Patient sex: F
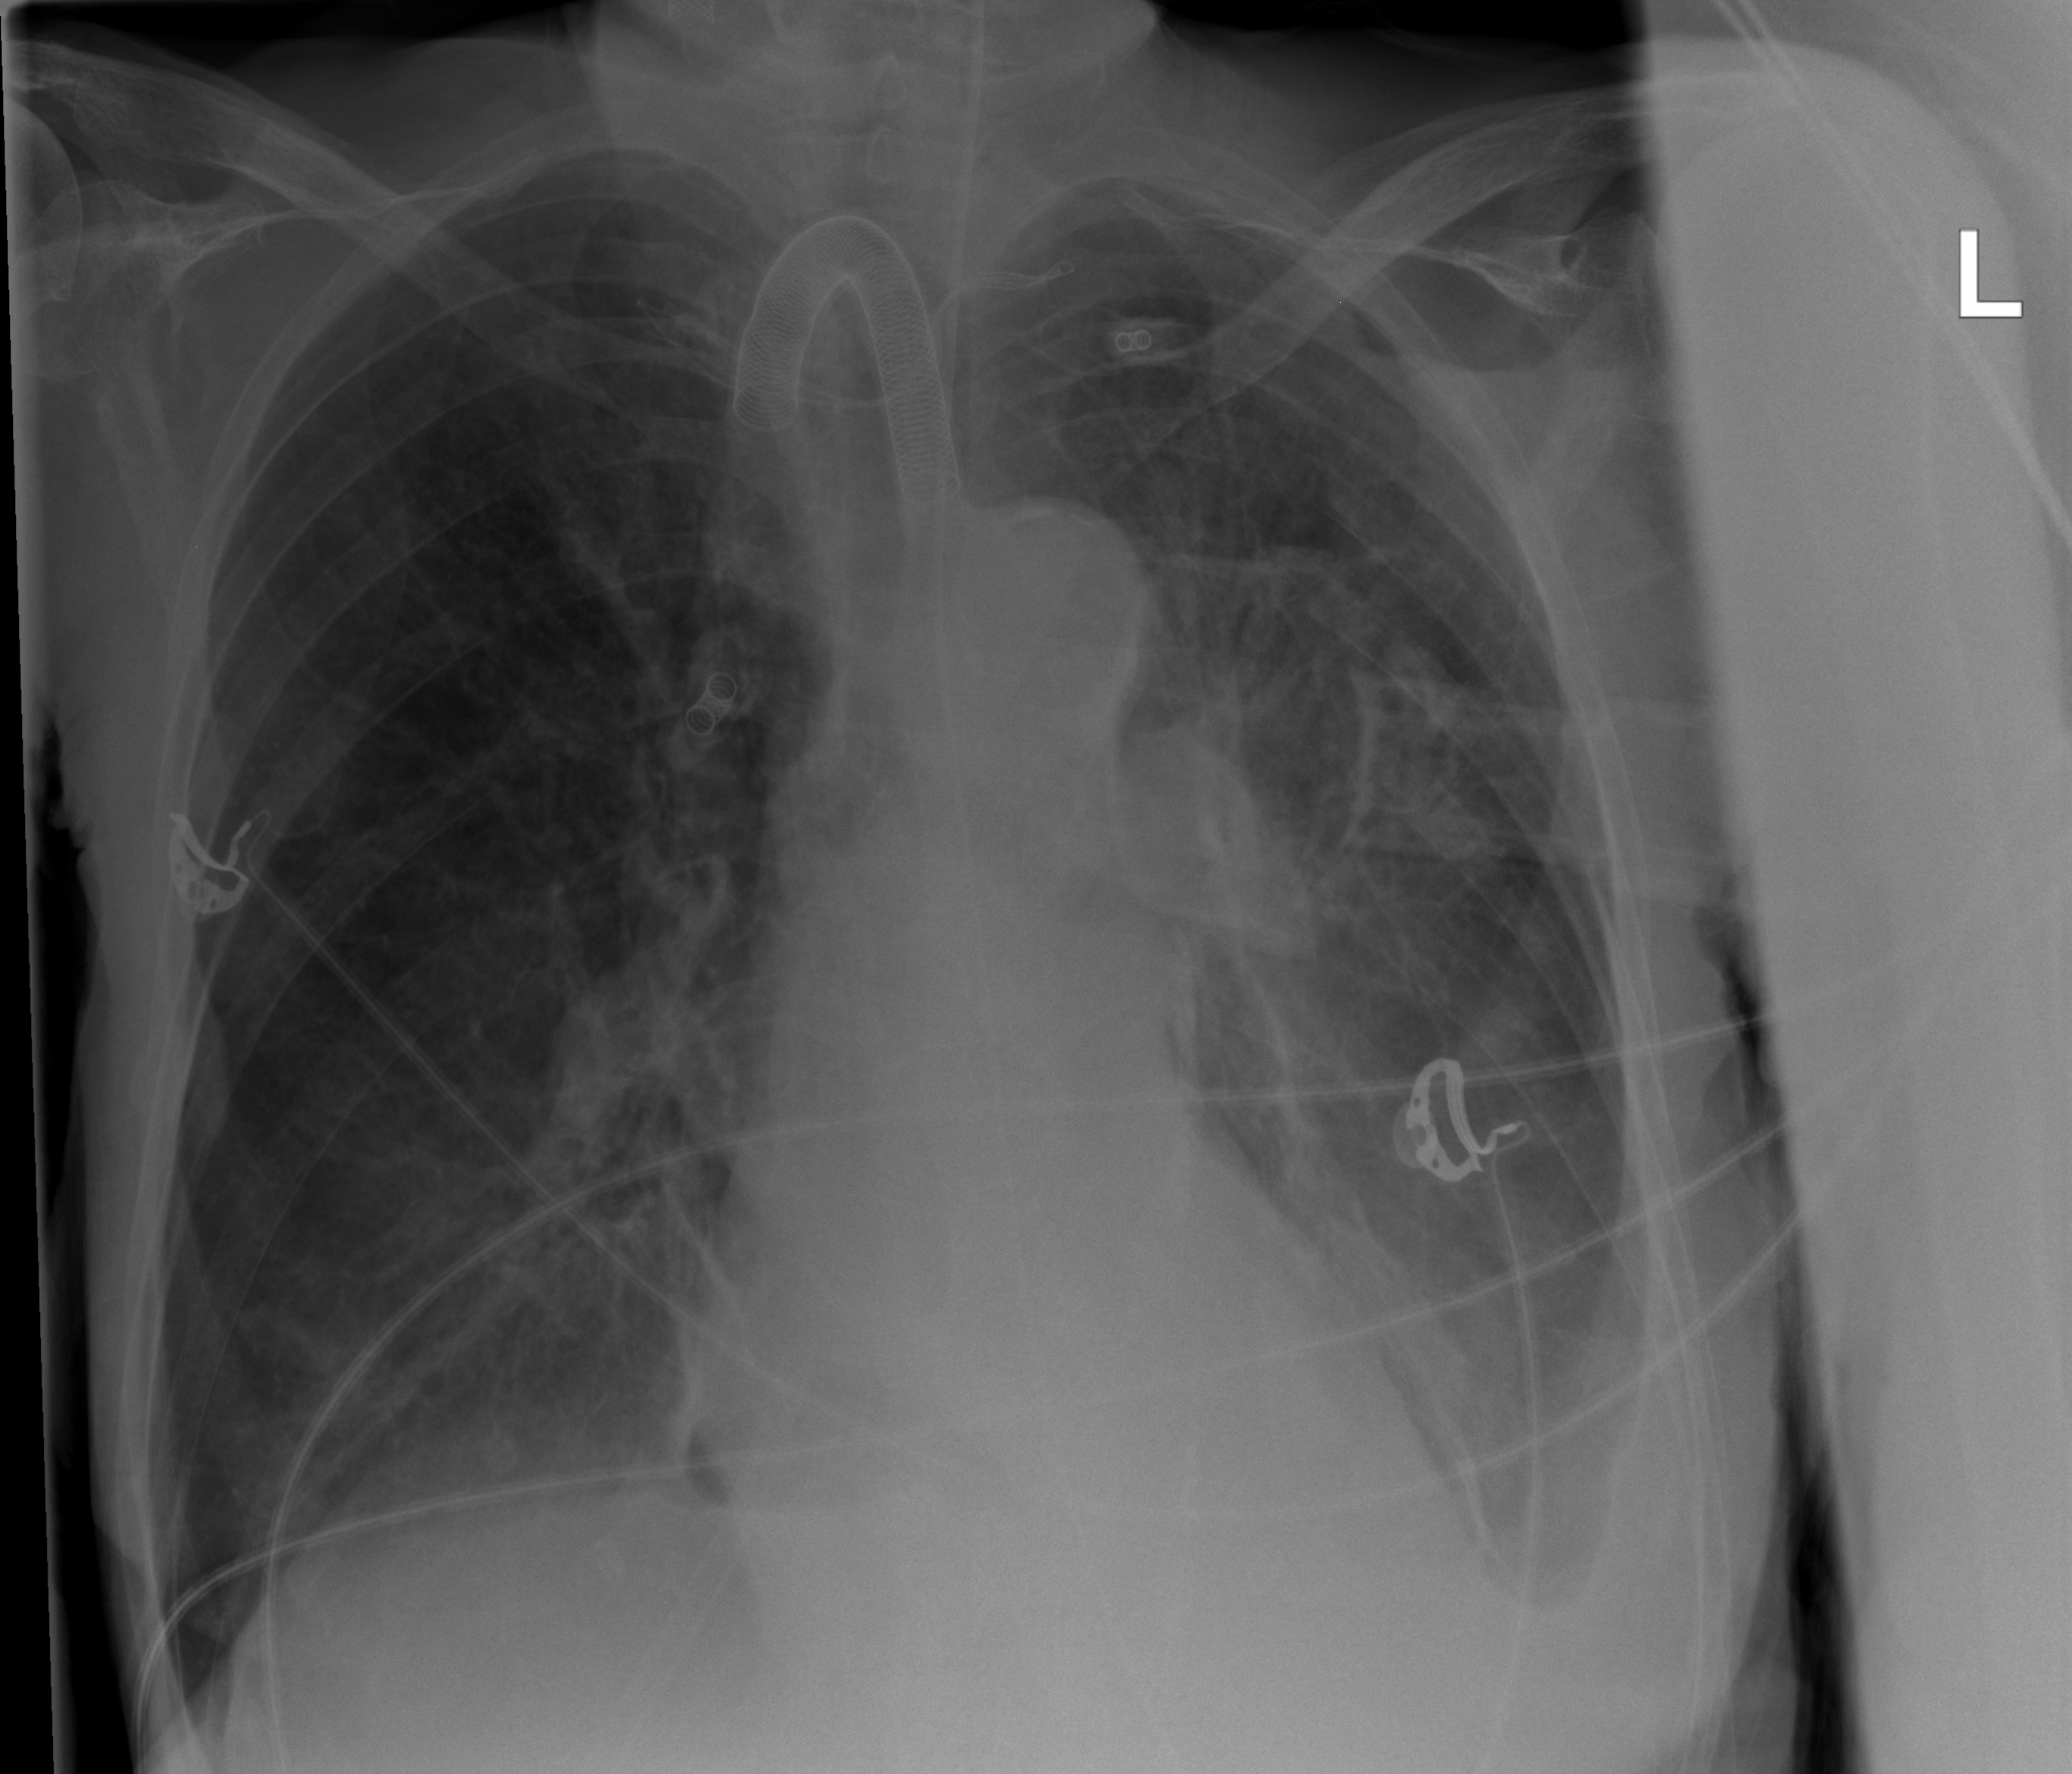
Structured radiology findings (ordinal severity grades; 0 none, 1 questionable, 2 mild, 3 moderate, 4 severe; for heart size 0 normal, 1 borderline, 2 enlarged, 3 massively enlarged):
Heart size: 2
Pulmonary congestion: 2
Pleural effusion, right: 0
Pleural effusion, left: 2
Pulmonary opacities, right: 1
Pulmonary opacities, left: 1
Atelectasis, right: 2
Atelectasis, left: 2